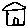
Label: house